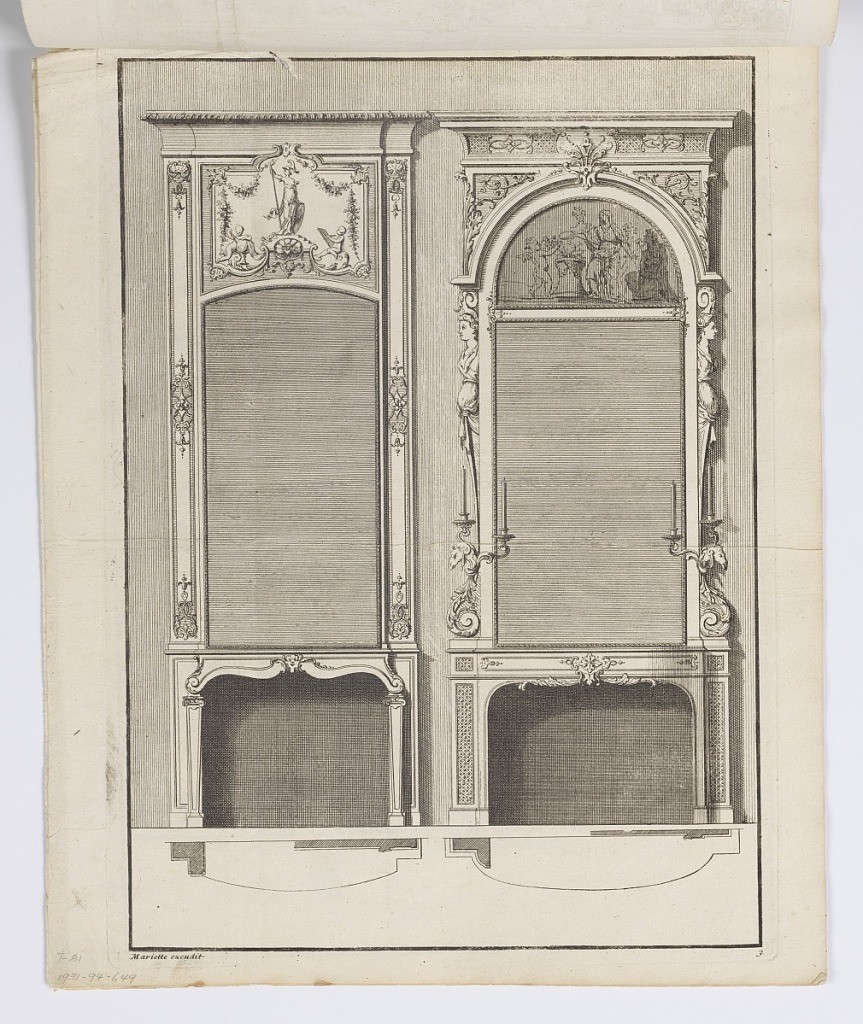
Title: Two Designs for Fireplaces, Plan and Elevation
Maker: Jean Mariette, French, 1660–1742
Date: ca. 1660–1742
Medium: Engraving on paper
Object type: Print
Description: Two designs for fireplaces shown in plan and elevation.